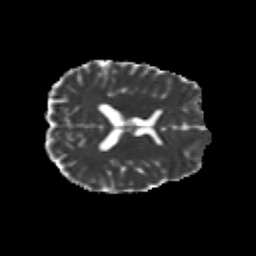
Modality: MD
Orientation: axial
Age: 24
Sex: male
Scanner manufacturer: siemens
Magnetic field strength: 3 T
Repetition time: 3.5 s
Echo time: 0.104 s